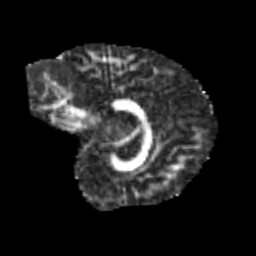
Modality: FA
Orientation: sagittal
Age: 9
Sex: male
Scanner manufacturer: siemens
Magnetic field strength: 3 T
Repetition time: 3.8 s
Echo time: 0.07 s